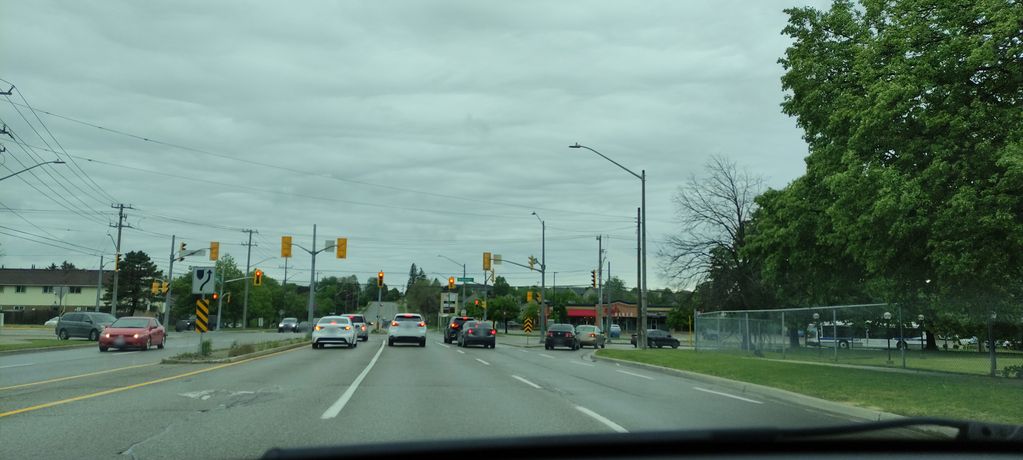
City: kitchener-waterloo